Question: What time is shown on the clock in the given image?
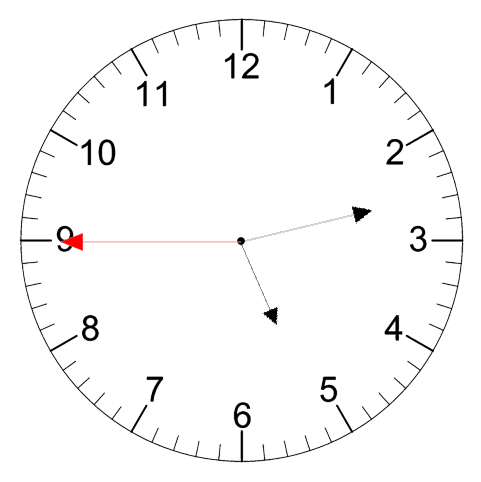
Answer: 05:12:45